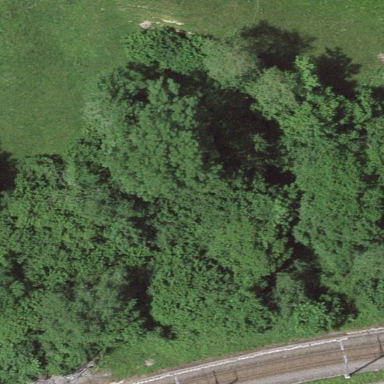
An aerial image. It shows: Forest area.